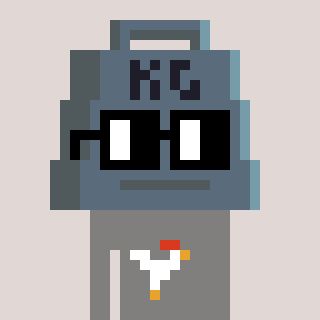
a pixel art character with square black glasses, a weight-shaped head and a bluegrey-colored body on a warm background